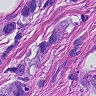
Metastatic tissue present: yes